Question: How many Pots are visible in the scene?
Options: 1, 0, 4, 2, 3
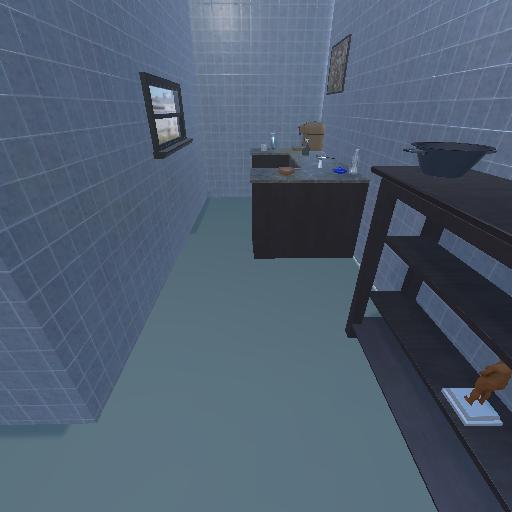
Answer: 1